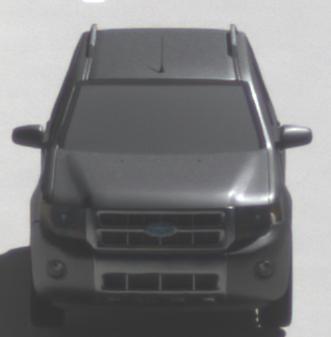
Make: Ford
Model: Escape Hybrid
Detailed model: -
Model produced from: 2004
Model produced until: 2012
Doors: 5
Color: gray
Road condition: dry road
Daytime: midday
Contrast: high contrast